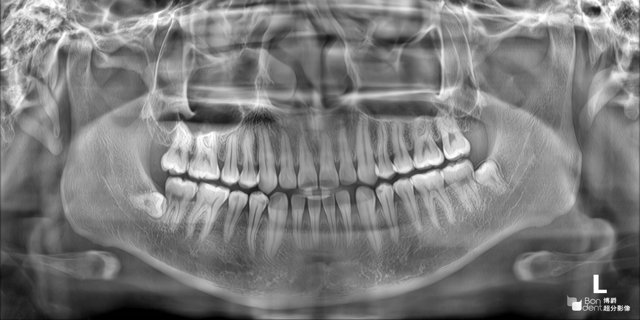
adult